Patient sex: F
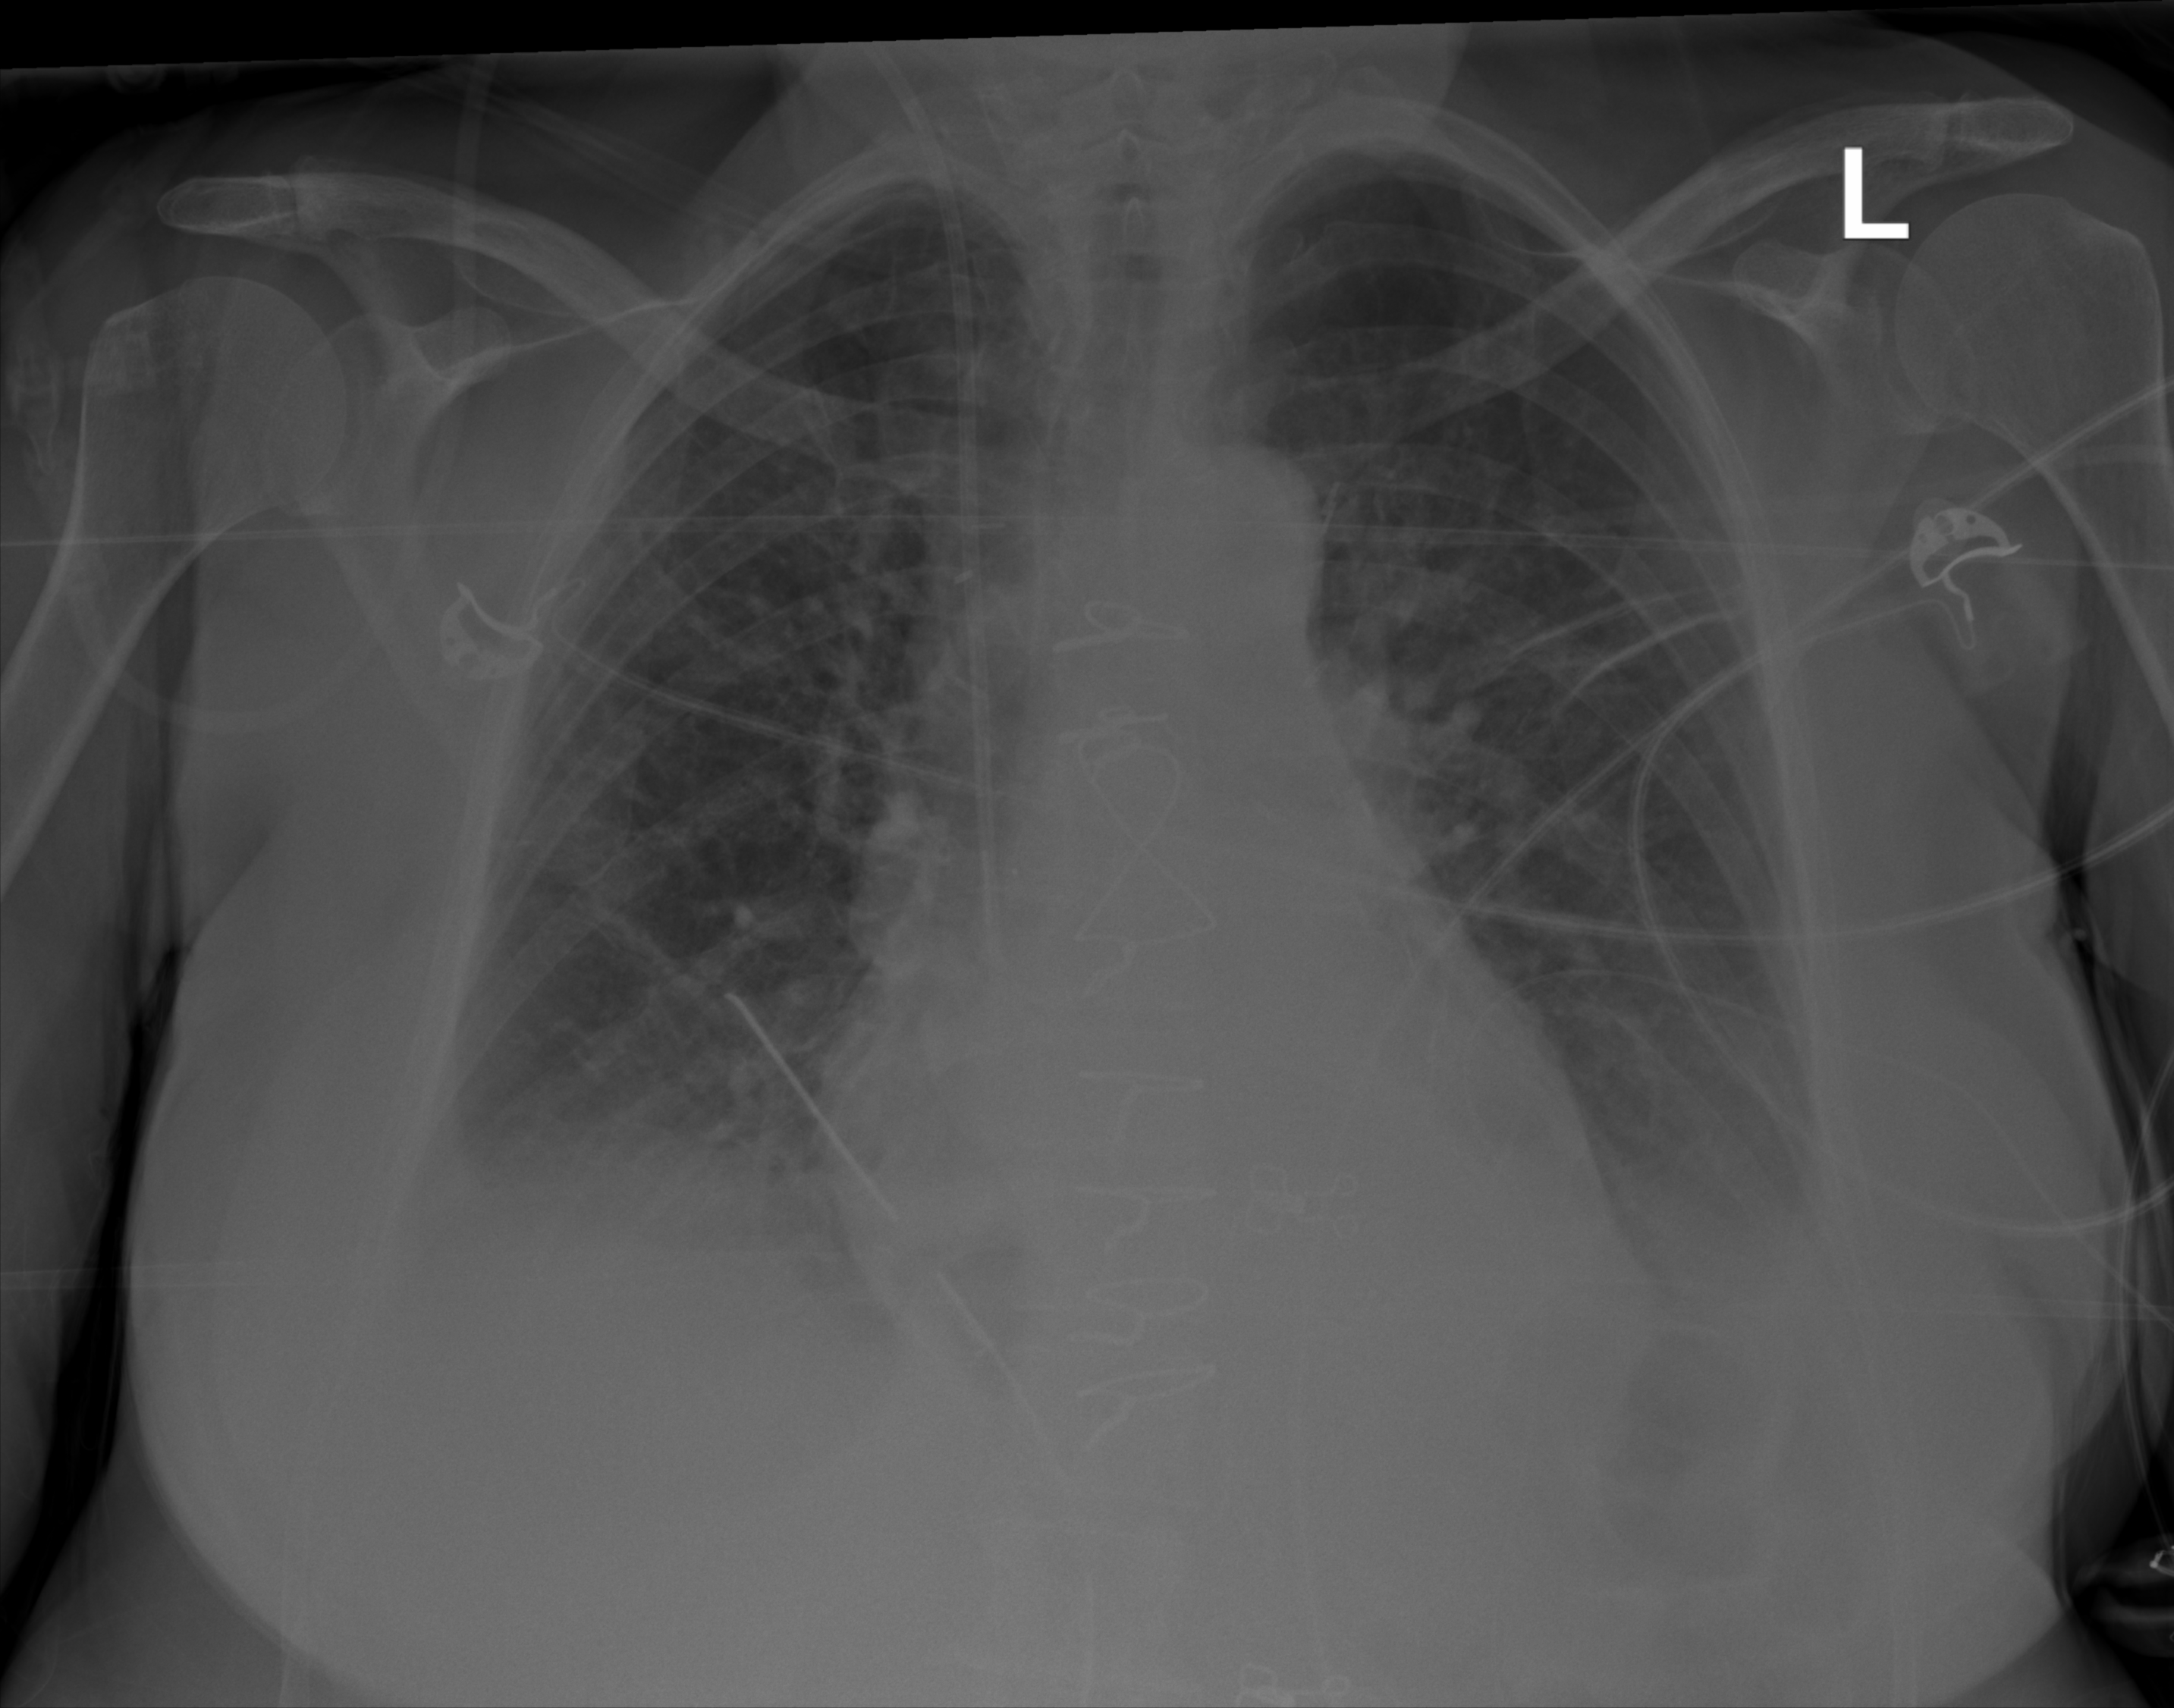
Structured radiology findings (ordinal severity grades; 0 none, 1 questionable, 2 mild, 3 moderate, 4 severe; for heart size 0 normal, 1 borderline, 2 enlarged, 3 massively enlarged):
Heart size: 1
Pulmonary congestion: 2
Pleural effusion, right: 2
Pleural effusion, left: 2
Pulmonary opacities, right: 0
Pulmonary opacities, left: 0
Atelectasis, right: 2
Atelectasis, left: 2